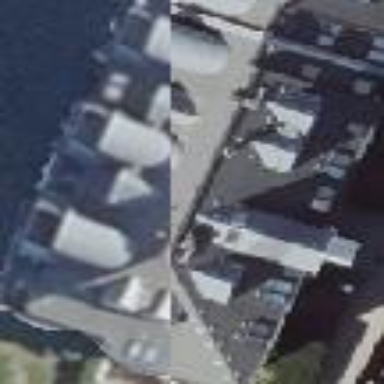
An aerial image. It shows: Hipped roof on apartment building.